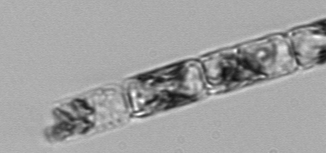
Label: Guinardia_delicatula_TAG_internal_parasite